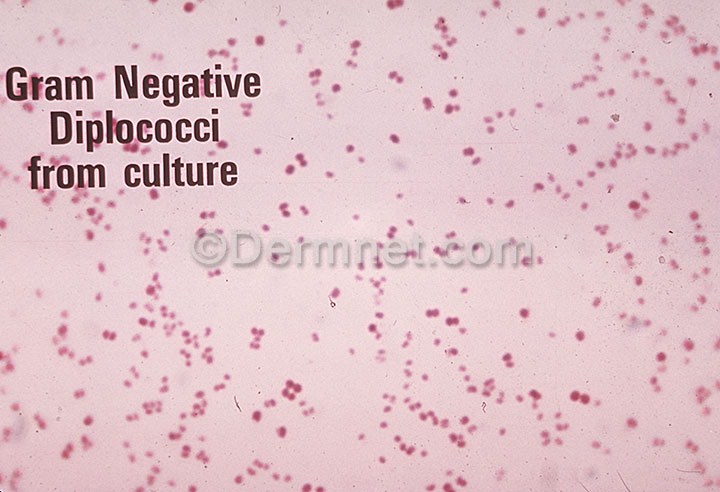
Disease: Herpes HPV and other STDs Photos